Interaction volume radius: 10 \u00c5
Interaction volume height: 10 \u00c5
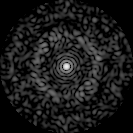
Disorder parameter: 0.8614